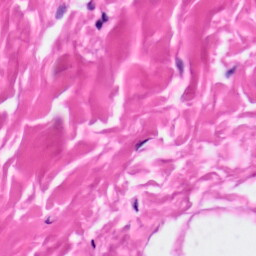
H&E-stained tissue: Skin